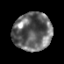
Tissue: prostate
Cell type: Epithelial cells
Senescence score: 0.3197
Nuclear area (px): 1428
Mean DAPI intensity: 103.211